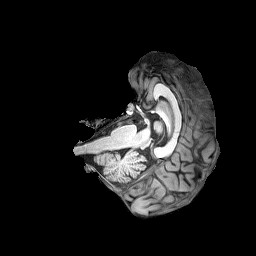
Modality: T1w
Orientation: axial
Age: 76
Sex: female
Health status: healthy